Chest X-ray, PA view. Patient: 29 years old, sex M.
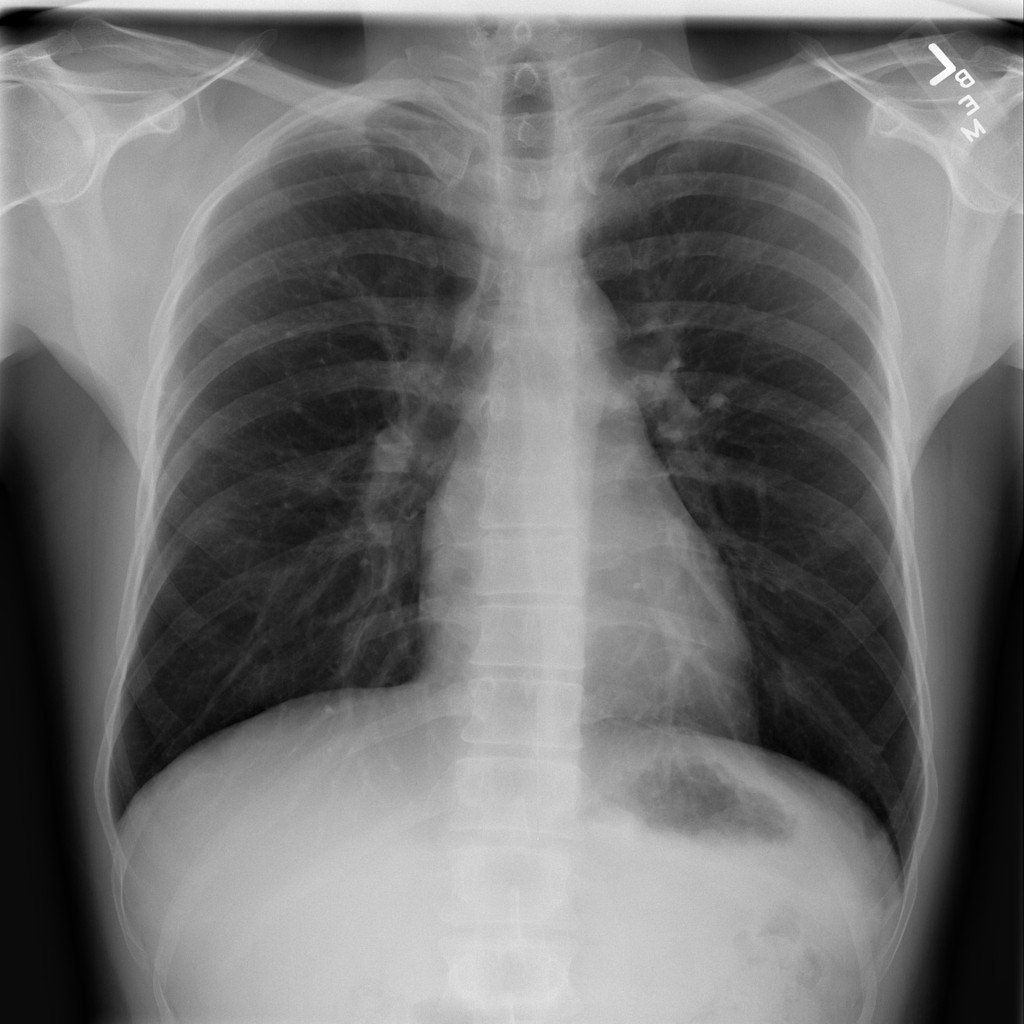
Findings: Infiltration